Question: I have a picture (dimension 320px X 480px) of same size like normal phone device size. I want to make the display responsive for this picture.
I want to display the picture as it is in the mobile device.
While, I want to show the image in the center in the desktop (and in other big) devices
Note:
Red squares with round corner are showing the picture in the screenshot above.
Black squares are showing the device in the screenshot above.
My HTML is below, (this HTML works fine for the mobile devices. But this does not work from desktop)
'''
<table width="100%" border="0" align="center">
<tr>
<td align="center">
<img src="images/picture.jpg" style="max-width:100%;width:100%;height:auto;" />
</td>
</tr>
</table>
'''
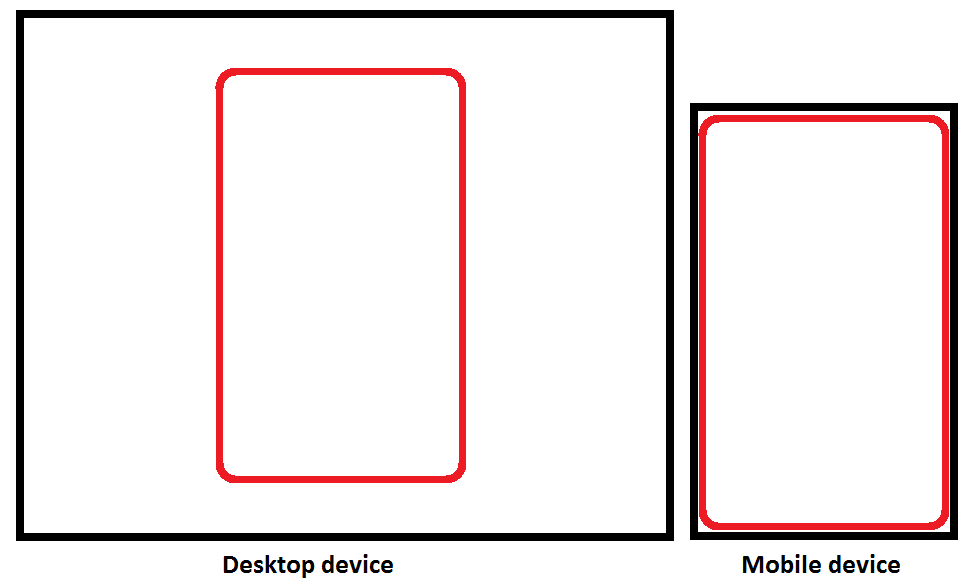
Answer: Use <URL>
'''
@media only screen and (max-width: 539px) {
table {
width:100vw;
height:100vh;
}
}
'''
You can add 'position:fixed' or 'absolute'
'''
@media (max-width: 539px) {
table {
position:fixed;
top:0;
left:0;
width:100vw;
height:100vh;
}
}
'''